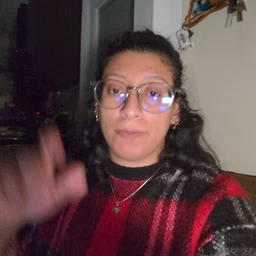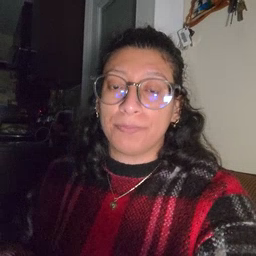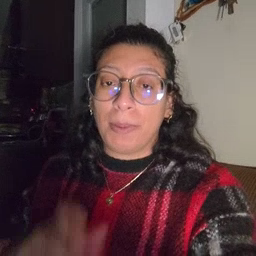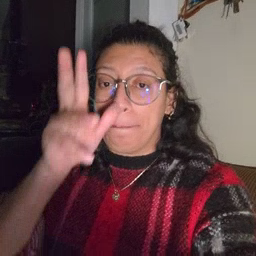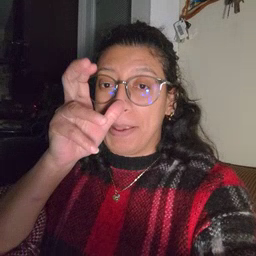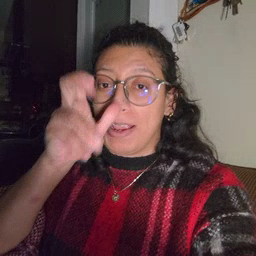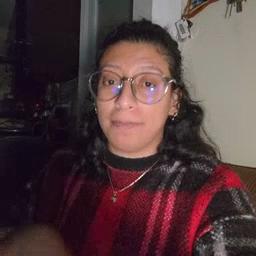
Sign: bug